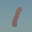
Label: 1